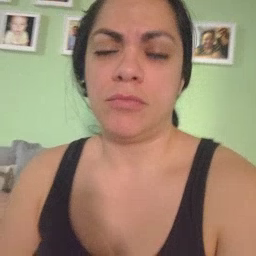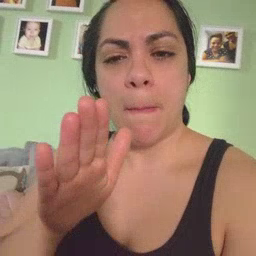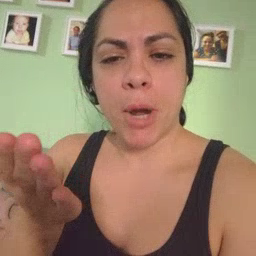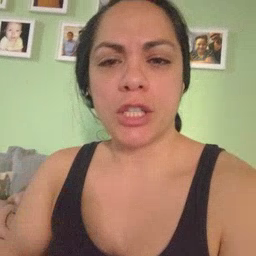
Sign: book